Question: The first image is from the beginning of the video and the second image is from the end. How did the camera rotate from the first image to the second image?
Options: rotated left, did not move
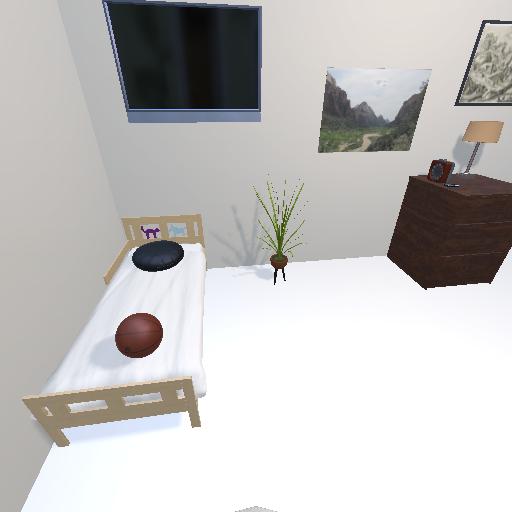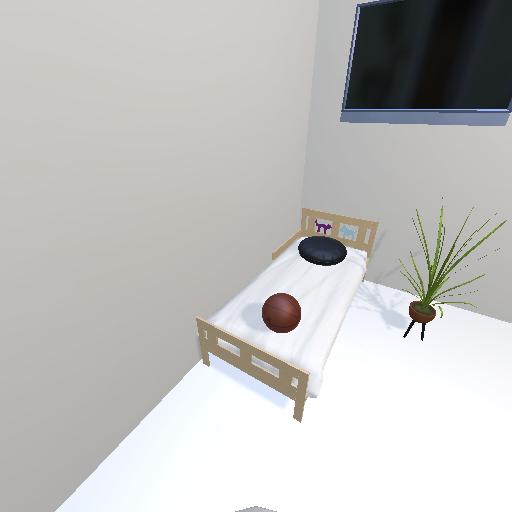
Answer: rotated left